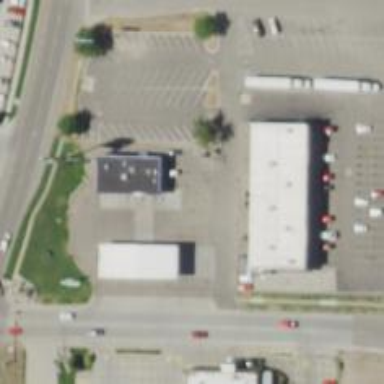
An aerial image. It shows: Convenience shop.